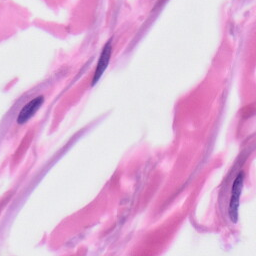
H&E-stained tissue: Skin